Field crop: maize
Growth stage: 1
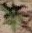
Species: atriplex